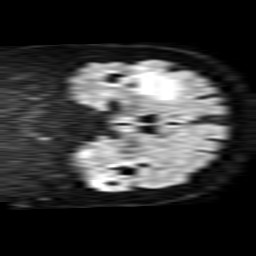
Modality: TRACE
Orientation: coronal
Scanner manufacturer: philips
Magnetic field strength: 1.5 T
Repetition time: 3.641 s
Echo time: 0.09255 s